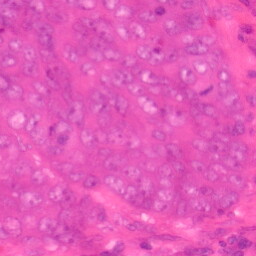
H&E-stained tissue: Colon